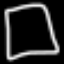
Label: square